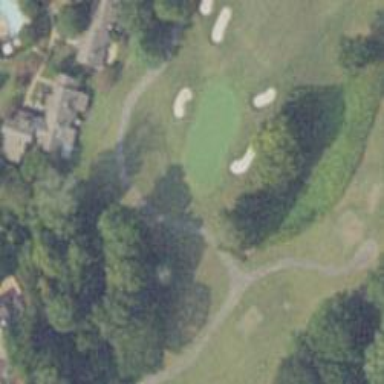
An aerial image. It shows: View of golf hole.